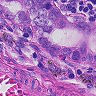
Metastatic tissue present: yes